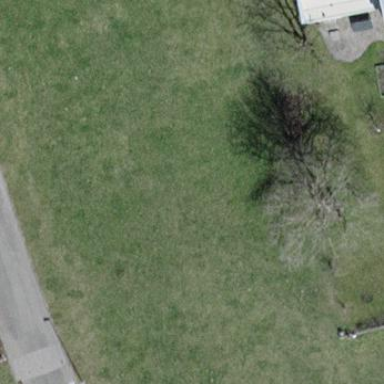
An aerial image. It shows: Area covered with grass.